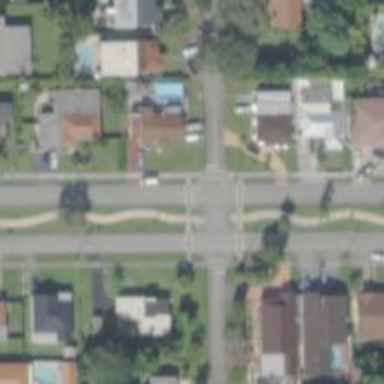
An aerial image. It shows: Marked road crossing.